Question: How many ricochets will a ball launched from (1.0, 1.0) at 25° need to hit the target at (9.0, 9.0)? The ball reflects perfectly off the arena walls and mirror-obstacles.
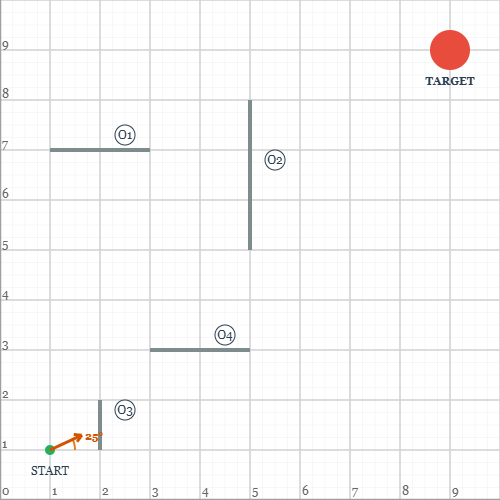
Answer: 8